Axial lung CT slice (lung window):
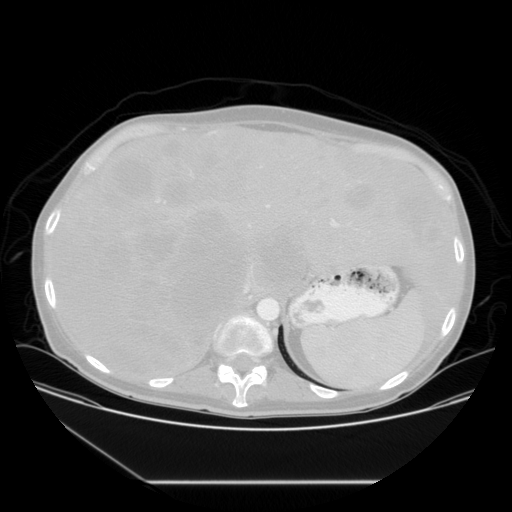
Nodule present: no